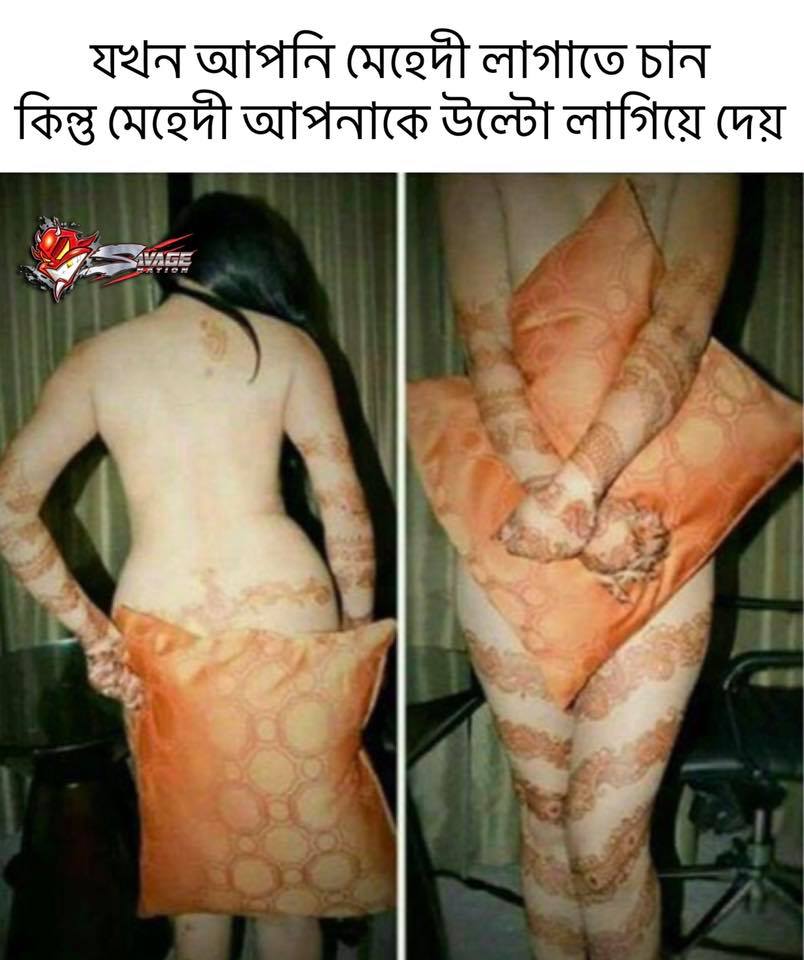
Text: যখন আপনি মেহেদী লাগাতে চান কিন্তু মেহেদী আপনাকে উল্টো লাগিয়ে দেয়
Label: Hate
Hate category: Personal Offence
Targeted group: Individual